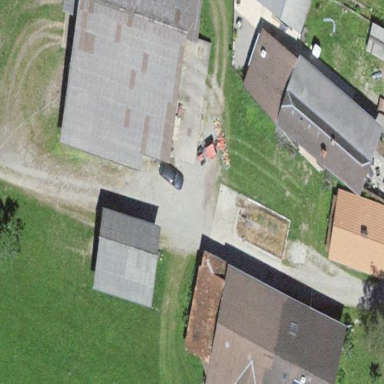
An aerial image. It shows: Farmyard area.